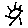
Label: sun